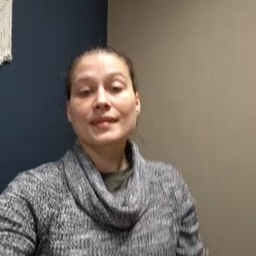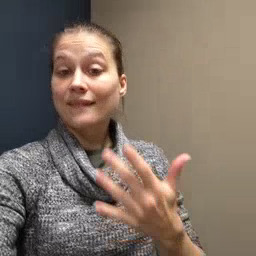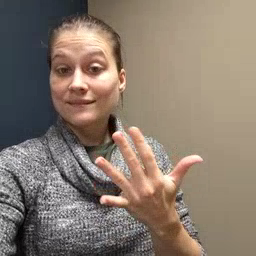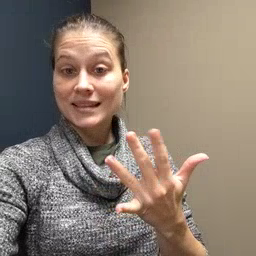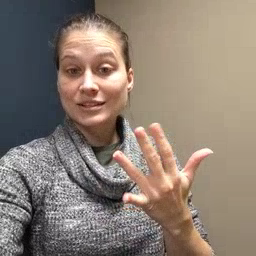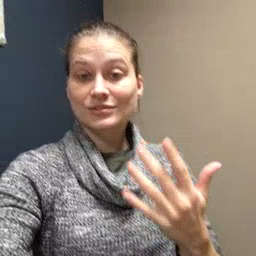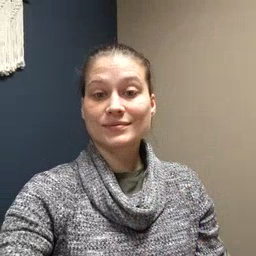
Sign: finger